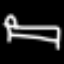
Label: bed